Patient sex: M
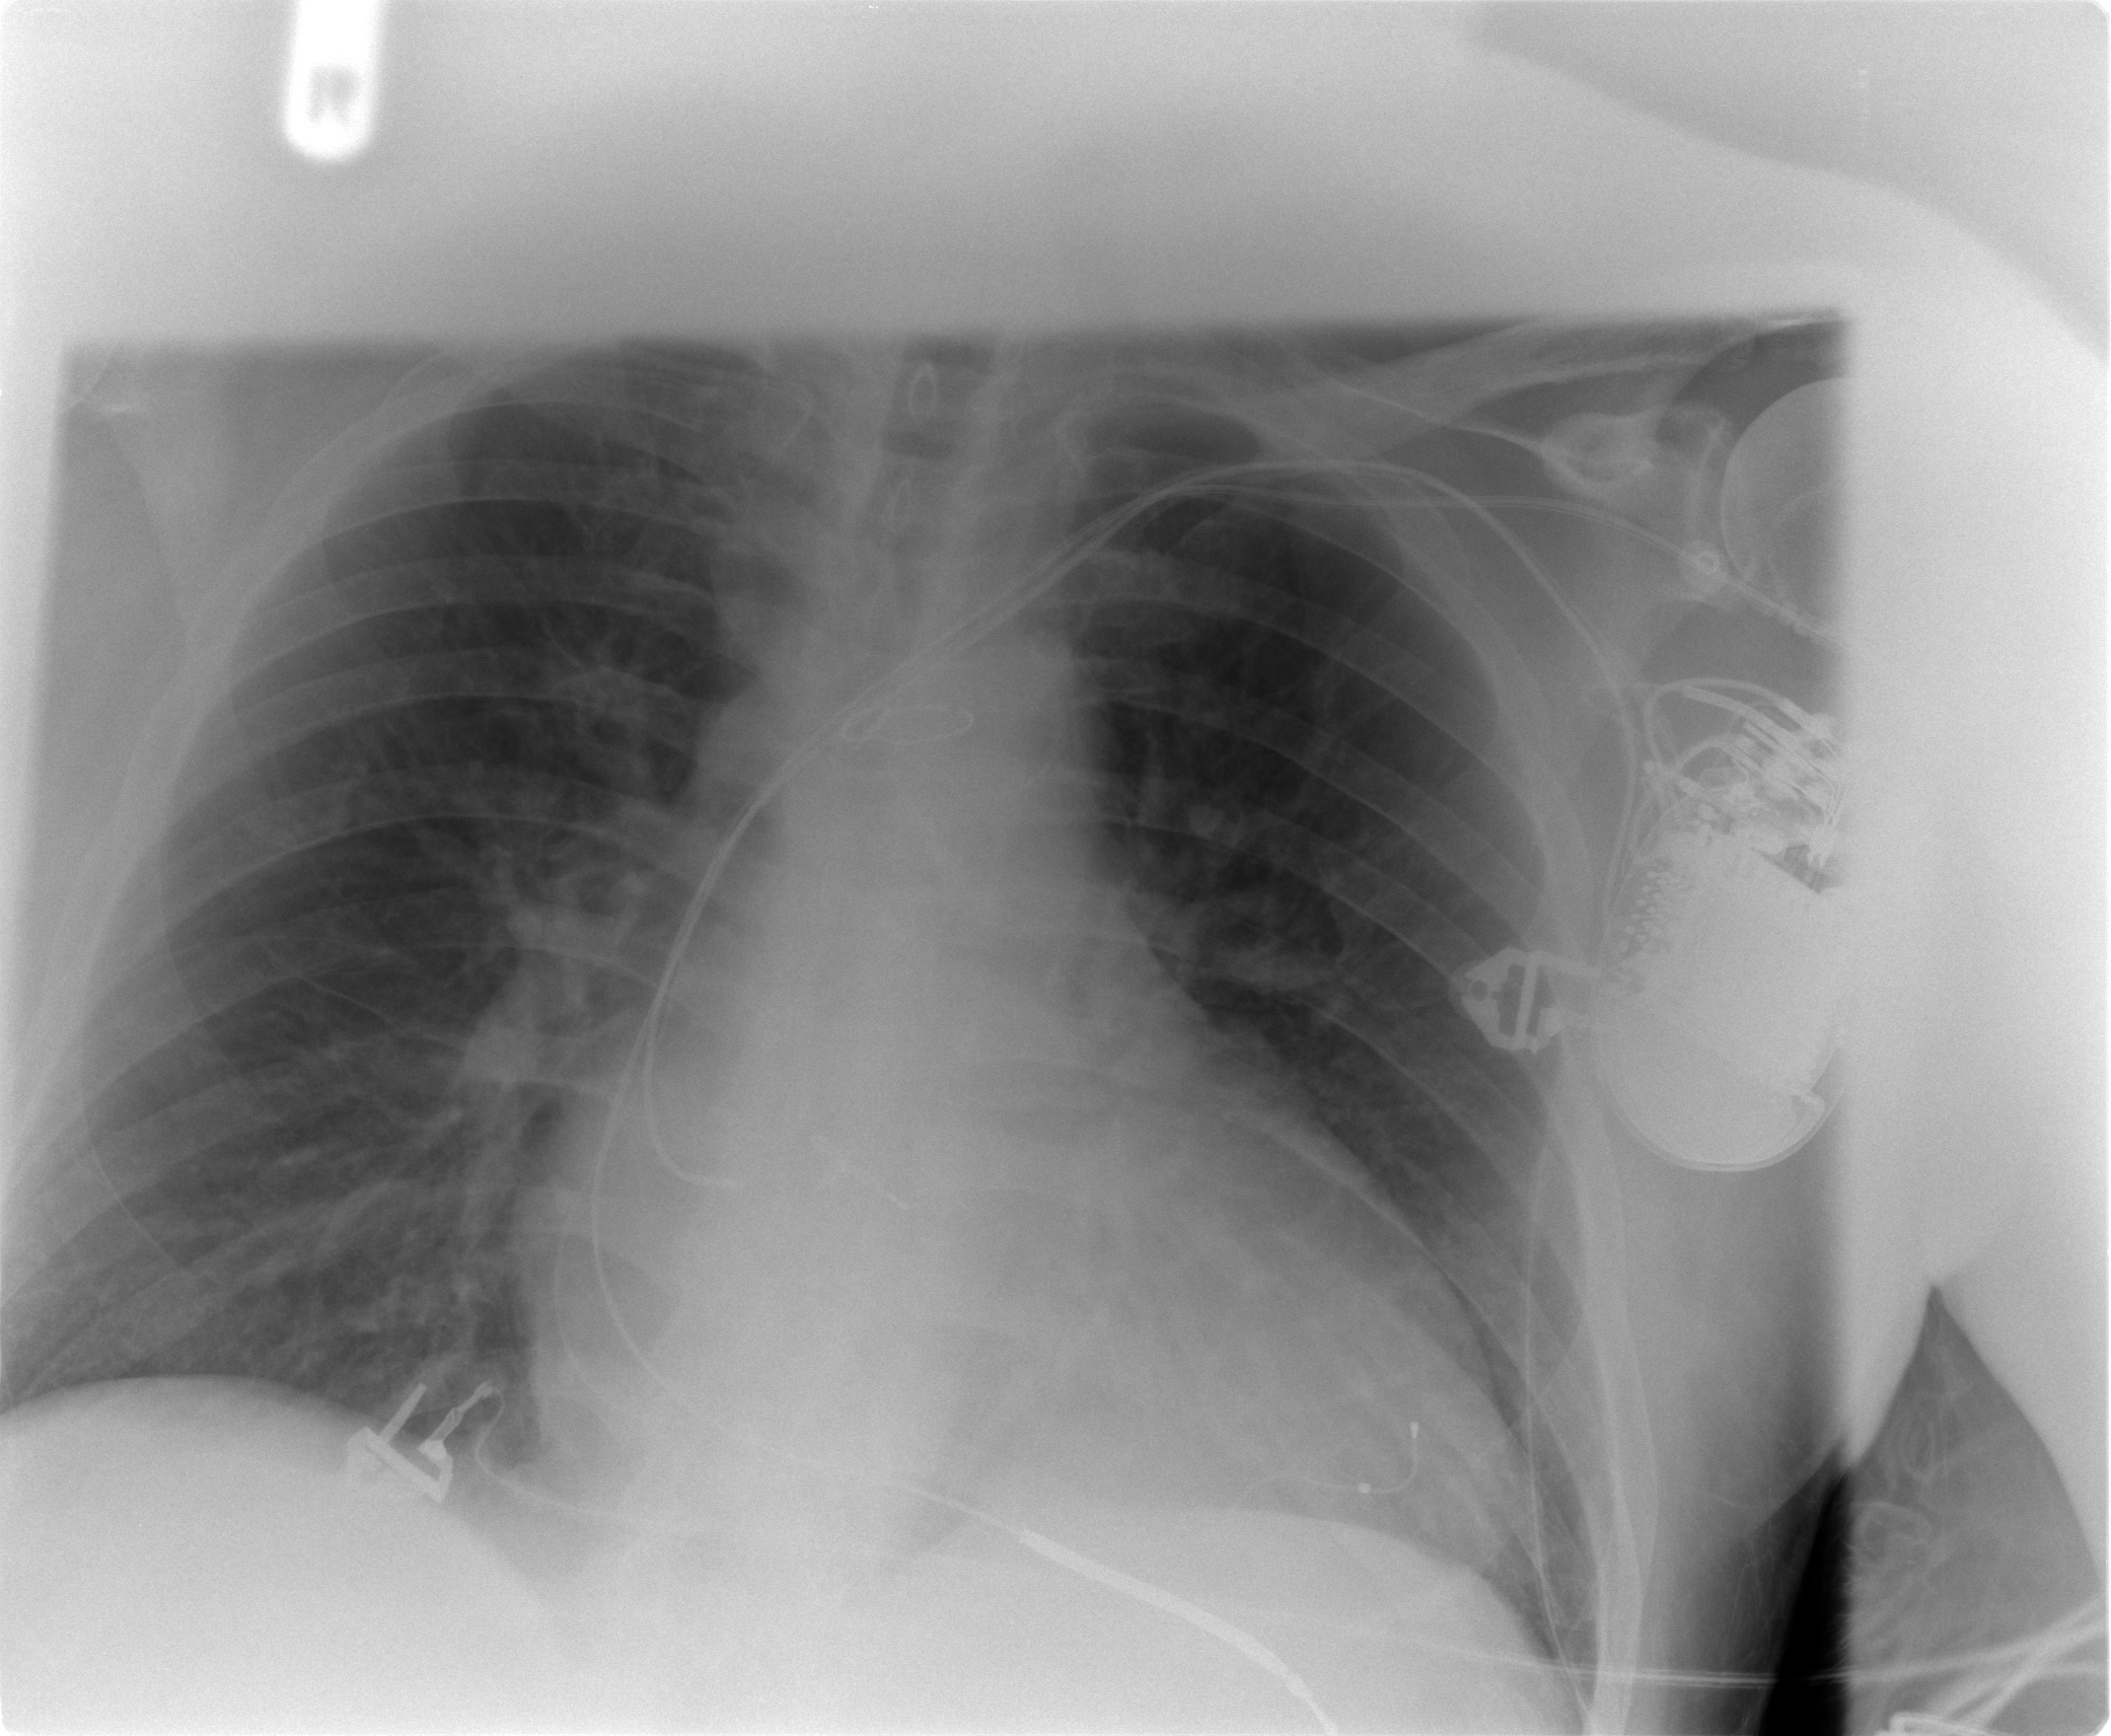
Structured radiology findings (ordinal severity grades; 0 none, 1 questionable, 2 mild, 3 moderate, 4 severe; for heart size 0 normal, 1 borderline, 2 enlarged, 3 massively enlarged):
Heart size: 2
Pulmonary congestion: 1
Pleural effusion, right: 0
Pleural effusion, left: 0
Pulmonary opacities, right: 0
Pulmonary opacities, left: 0
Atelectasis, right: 0
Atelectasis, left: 0